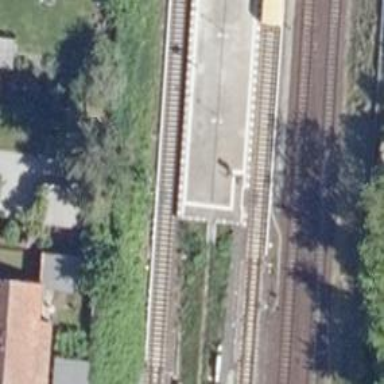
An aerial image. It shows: Railway signal.